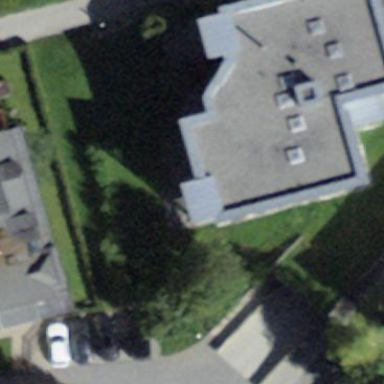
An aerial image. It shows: Building with flat roof.